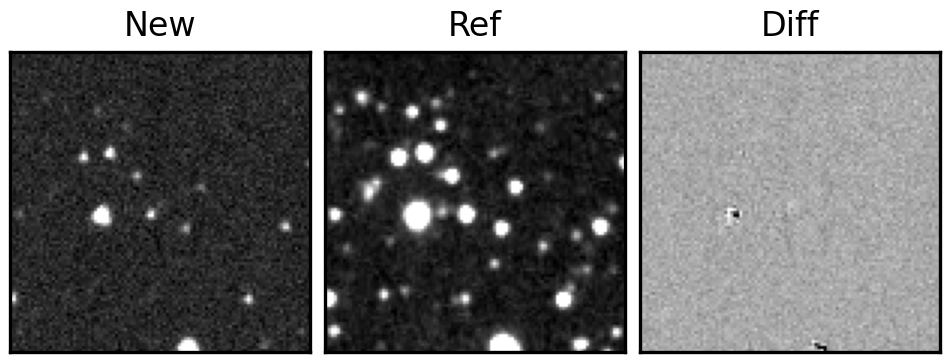
Label: real